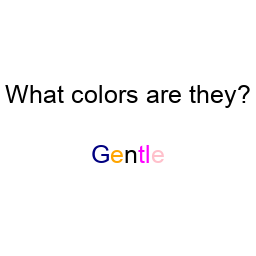
Color: navy, orange, black, magenta, magenta, pink
Background color: white
Question text color: black